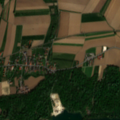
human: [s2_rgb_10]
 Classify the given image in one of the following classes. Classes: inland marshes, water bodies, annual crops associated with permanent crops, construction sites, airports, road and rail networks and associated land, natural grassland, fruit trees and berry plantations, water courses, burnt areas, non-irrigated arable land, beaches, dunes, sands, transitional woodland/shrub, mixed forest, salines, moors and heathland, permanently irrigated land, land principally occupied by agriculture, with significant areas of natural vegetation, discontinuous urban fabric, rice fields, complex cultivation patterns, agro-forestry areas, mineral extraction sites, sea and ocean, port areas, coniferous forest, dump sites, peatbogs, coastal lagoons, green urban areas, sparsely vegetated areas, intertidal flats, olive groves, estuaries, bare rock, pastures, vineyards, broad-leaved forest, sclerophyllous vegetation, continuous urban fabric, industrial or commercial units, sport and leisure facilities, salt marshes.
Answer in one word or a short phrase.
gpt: discontinuous urban fabric, non-irrigated arable land, broad-leaved forest, water bodies